Question: I am working on a Children's book app for iPad and my app opens up an Modal Window to be able to select Male or Female Narrator. I am unable to remove the status bar from the Modal Window. Pls. see attached screenshot (highlighted in yellow color). Also, how do I make the window look pretty or make is transparent as it doesn't look too appealing at the moment?

Here is the code logic to open the ModalViewController inside my Main Controller:
'''
-(IBAction)appLinkGet{
[self loadSetupModalView];
}
-(void)loadSetupModalView{
NSLog(@"ChildrenBookViewController ==> loadSetupModalView::");
// Create a Navigation controller
UINavigationController *navController = [[UINavigationController alloc]
initWithRootViewController:self.setupViewController];
//RESIZE THE MODAL VIEW
navController.modalPresentationStyle = UIModalPresentationFormSheet;
navController.modalTransitionStyle = UIModalTransitionStyleCrossDissolve;
[self presentModalViewController:navController animated:YES];
navController.view.superview.autoresizingMask =
UIViewAutoresizingFlexibleTopMargin |
UIViewAutoresizingFlexibleBottomMargin;
navController.view.superview.frame = CGRectMake(
navController.view.superview.frame.origin.x,
navController.view.superview.frame.origin.y,
540.0f,
400.0f
);
//navController.view.superview.center = self.view.center;
[navController release];
}
'''
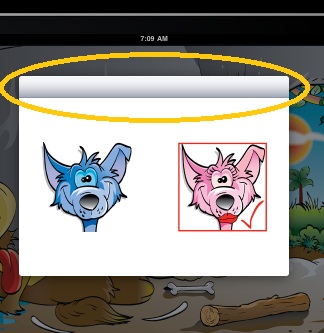
Answer: Try using this method:
'''
[navController setNavigationBarHidden:YES animated:NO];
'''